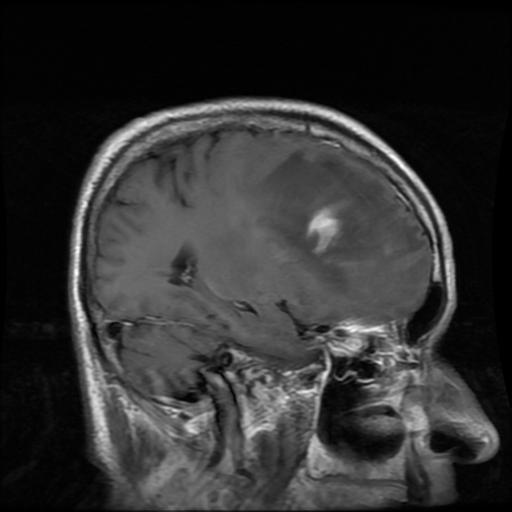
Label: glioma